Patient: sex M, age 61
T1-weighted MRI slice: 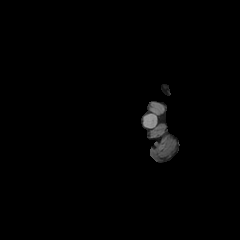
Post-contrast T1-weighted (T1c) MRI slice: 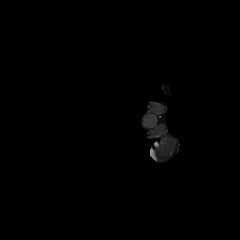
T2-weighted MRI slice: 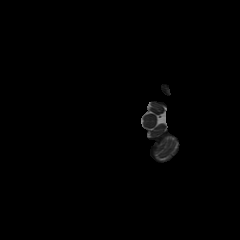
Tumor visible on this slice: no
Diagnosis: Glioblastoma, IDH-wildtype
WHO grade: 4